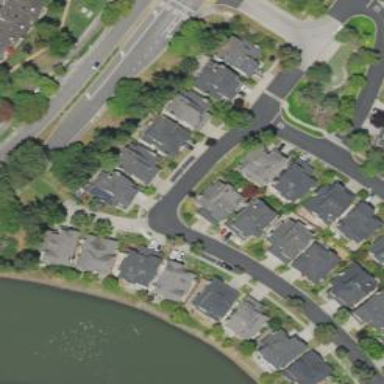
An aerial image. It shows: Shared driveway with asphalt surface.